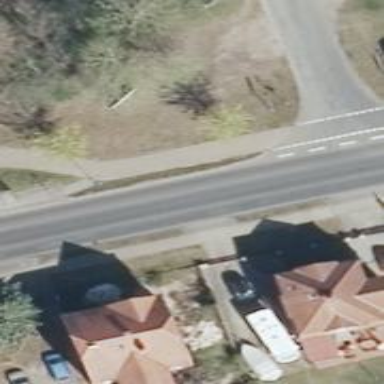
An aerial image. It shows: Driveway leading to service road.